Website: apple
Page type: cart
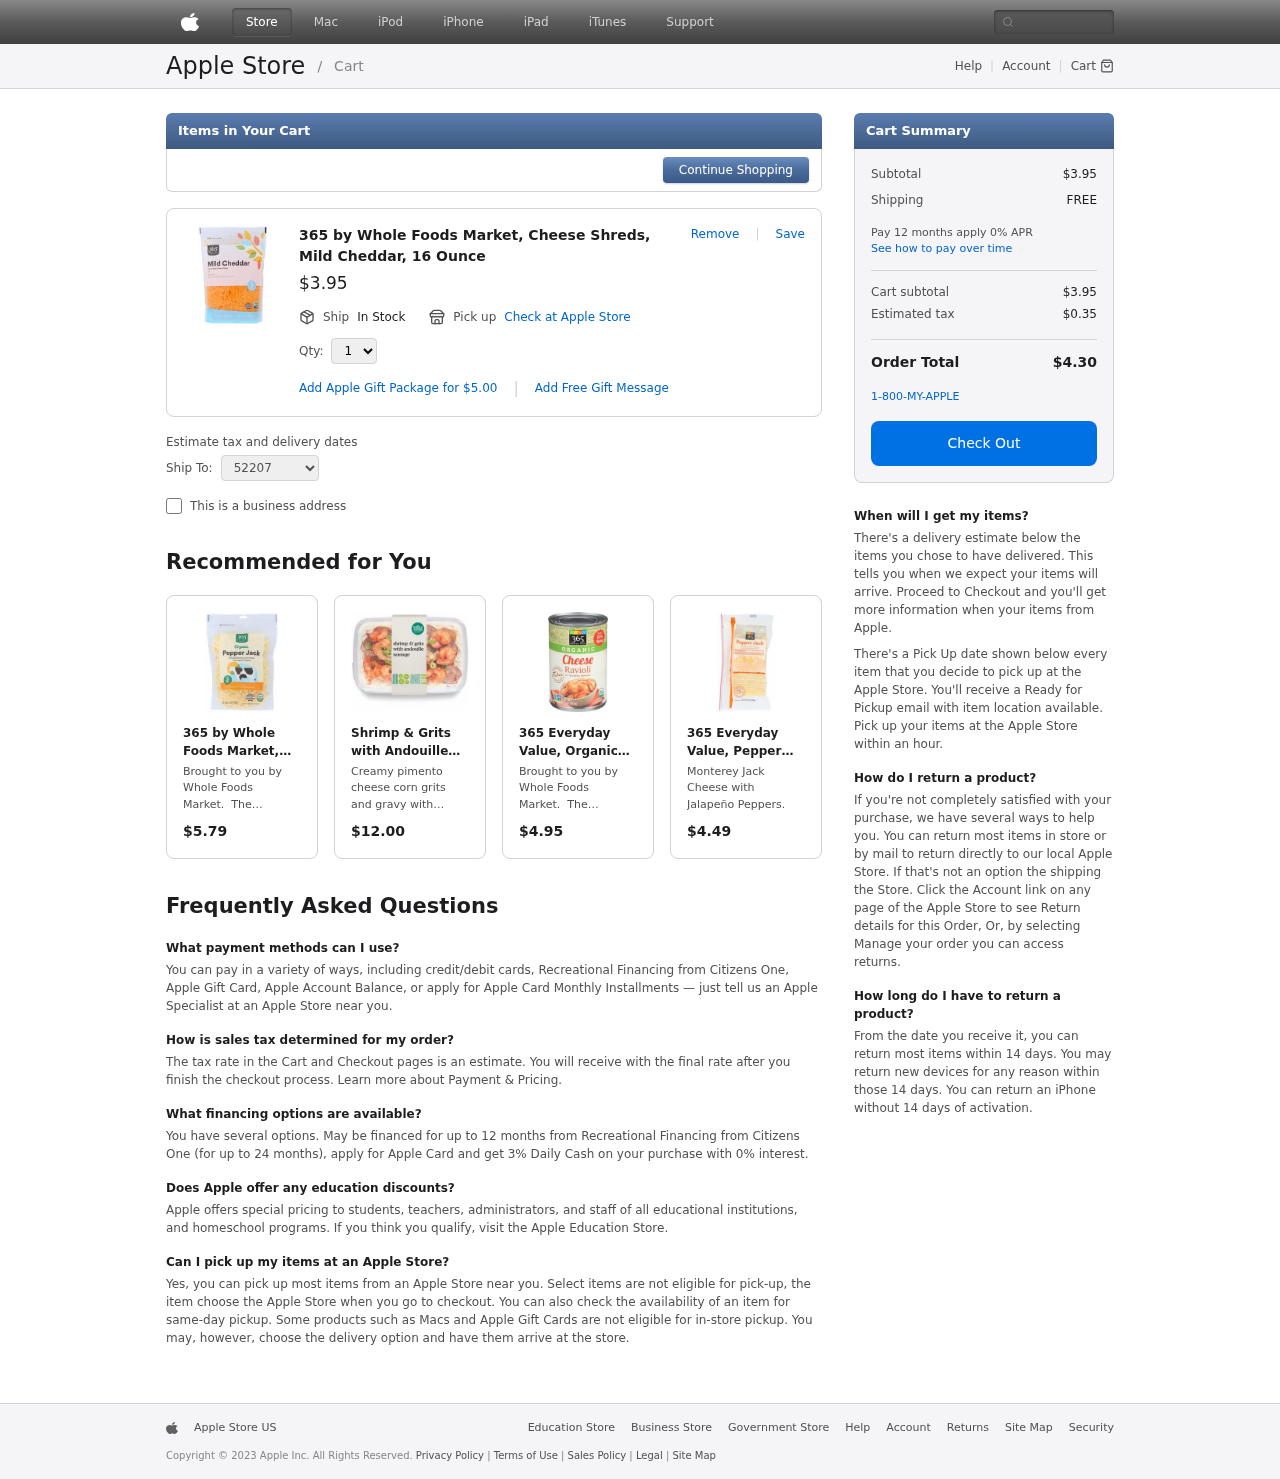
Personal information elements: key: PII_POSTCODE
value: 52207
Product elements: key: PRODUCT1_NAME
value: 365 by Whole Foods Market, Cheese Shreds, Mild Cheddar, 16 Ounce
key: PRODUCT1_PRICE
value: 3.95
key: PRODUCT1_QUANTITY
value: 1
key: PRODUCT2_DESC
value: Brought to you by Whole Foods Market.  The packaging for this product has a fresh new look. During this transition, you may get the original packaging or the new packaging in your order, but the produ
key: PRODUCT2_NAME
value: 365 by Whole Foods Market, Organic Cheese Shreds, Pepper Jack, 8 Ounce
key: PRODUCT2_PRICE
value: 5.79
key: PRODUCT3_DESC
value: Creamy pimento cheese corn grits and gravy with andouille sausage, seasoned shrimp and green onions
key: PRODUCT3_NAME
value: Shrimp & Grits with Andouille Sausage, 14 oz
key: PRODUCT3_PRICE
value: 12
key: PRODUCT4_DESC
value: Brought to you by Whole Foods Market.  The packaging for this product has a fresh new look. During this transition, you may get the original packaging or the new packaging in your order, but the produ
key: PRODUCT4_NAME
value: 365 Everyday Value, Organic Cheese Ravioli in Tomato Sauce, 15 oz
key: PRODUCT4_PRICE
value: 4.95
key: PRODUCT5_DESC
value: Monterey Jack Cheese with Jalapeño Peppers.
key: PRODUCT5_NAME
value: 365 Everyday Value, Pepper Jack Cheese, Slices, 12 oz
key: PRODUCT5_PRICE
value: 4.49
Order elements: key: ORDER_SUBTOTAL
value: $3.95
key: ORDER_SHIPPING_COST
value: FREE
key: ORDER_SUBTOTAL2
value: $3.95
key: ORDER_TAX
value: $0.35
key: ORDER_TOTAL
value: $4.30